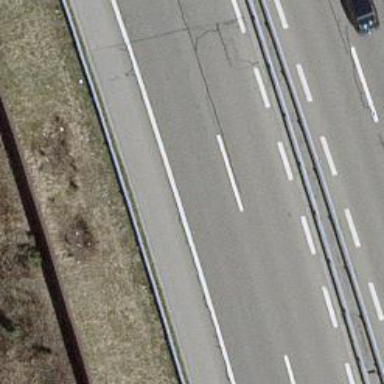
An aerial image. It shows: Asphalt motorway.